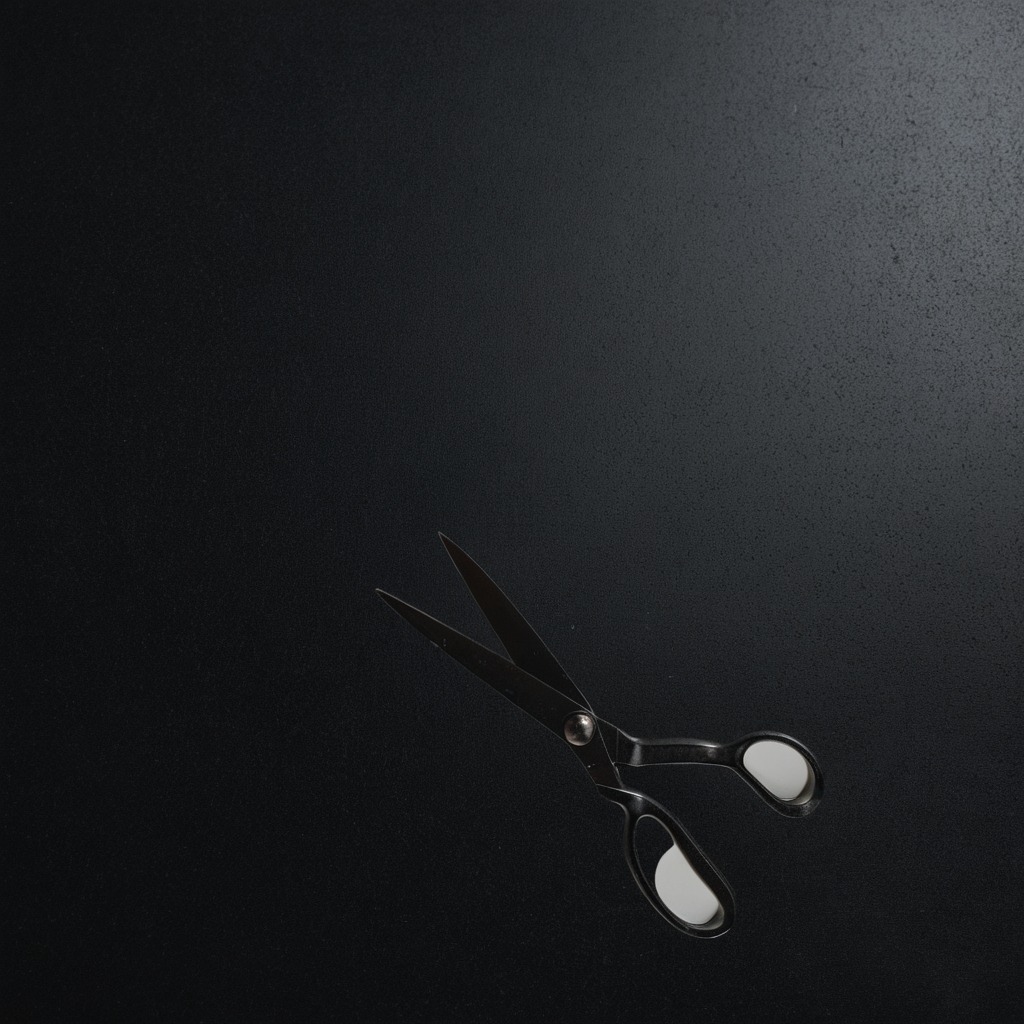
A scissor lying on the clean granite tabletop